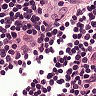
Metastatic tissue present: no